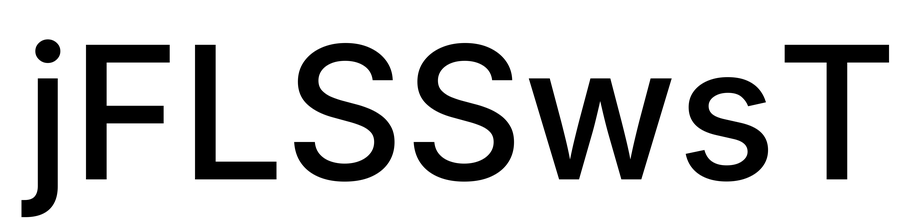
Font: Inter_Medium